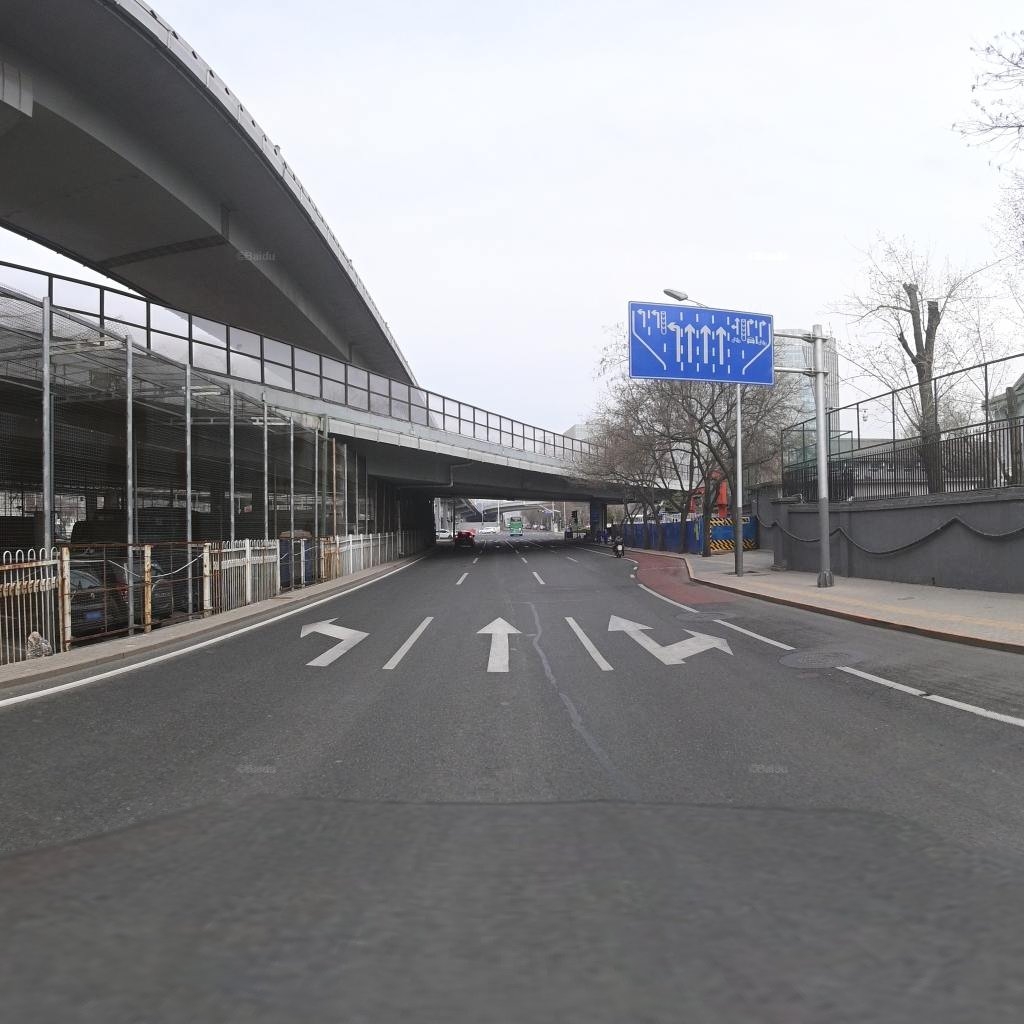
Region: Haidian
Road damage annotations: manhole cover, manhole cover, longitudinal patch